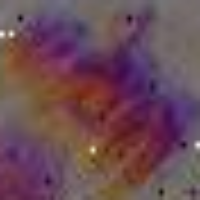
Label: metaphase